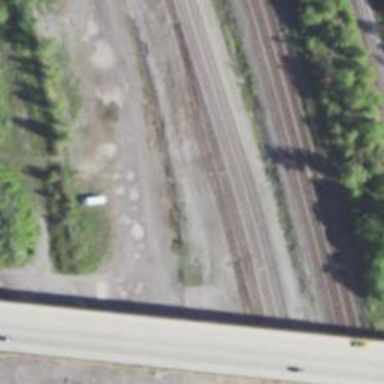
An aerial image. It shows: Railway yard used for servicing trains.